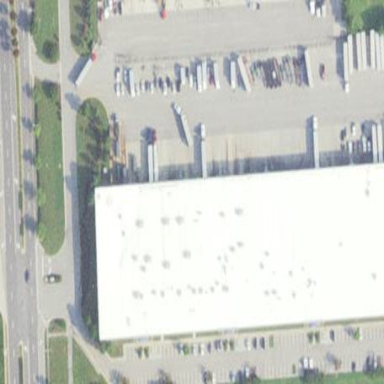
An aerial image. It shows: Warehouse building.